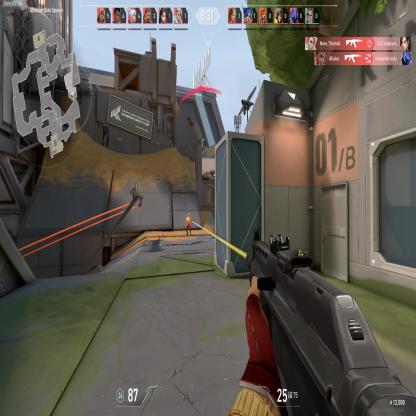
Label: enemy